Question: I am trying to make div with inside marquee to put at the back of the div without marquee
I am having trouble in putting the marquee div at the back of the sphere div
how can I do it using CSS ? I already put z-index :-9999; in a moving div but seems not working
here is my code
HTML
'''
<body>
<div id="container" >
<div id="sphere" >
<marquee>
<div id="moving">
</div>
</marquee>
</div>
</div
</body>
'''
CSS
'''
#container{
width:200px;
height:100px;
background-color:#000;
}
#sphere{
width:100px;
height:100px;
border-radius:50px;
background-color:#fff;
opacity:0.6; // i reduce the opacity of the sphere so I can see the moving div at the back
margin:auto;
z-index:99999;
}
#moving{
width:50px;
height:50px;
background-color:green;
margin-top:25px;
z-index:-999999;
}
'''
to make things clear below image shows what I want to do

basically I just want to put the moving div at the back of the sphere
Thanks in advance
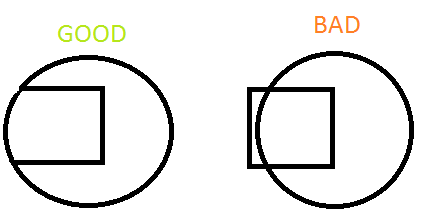
Answer: Add 'overflow: hidden;' to '#sphere'.
'''
#sphere {
width: 100px;
height: 100px;
border-radius: 50px;
background-color: #fff;
opacity:0.6;
overflow: hidden;
margin: auto;
z-index:99999;
}
'''
CSS: <URL>